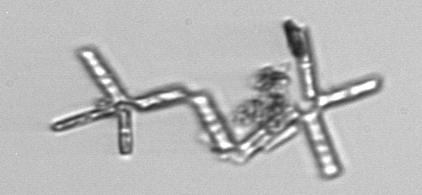
Label: Thalassionema